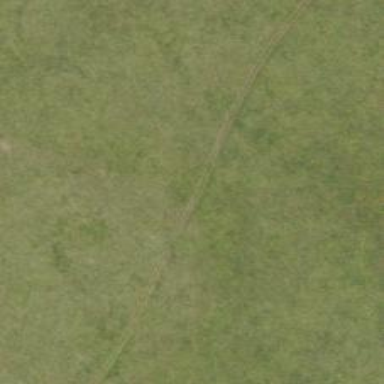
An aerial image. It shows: Track road.